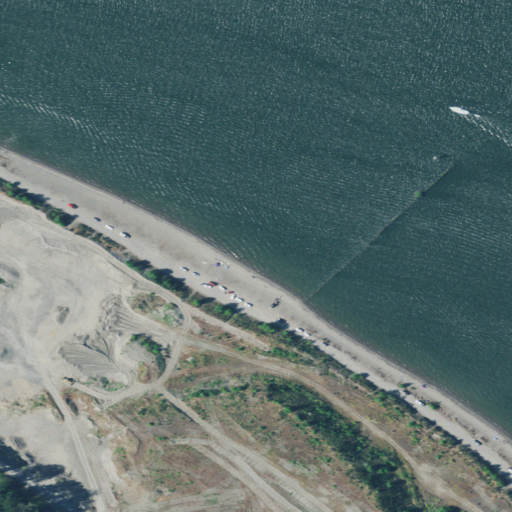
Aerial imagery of beach in Oregon named Dibblees Beach containing open water, barren land, herbaceous wetlands, and woody wetlands